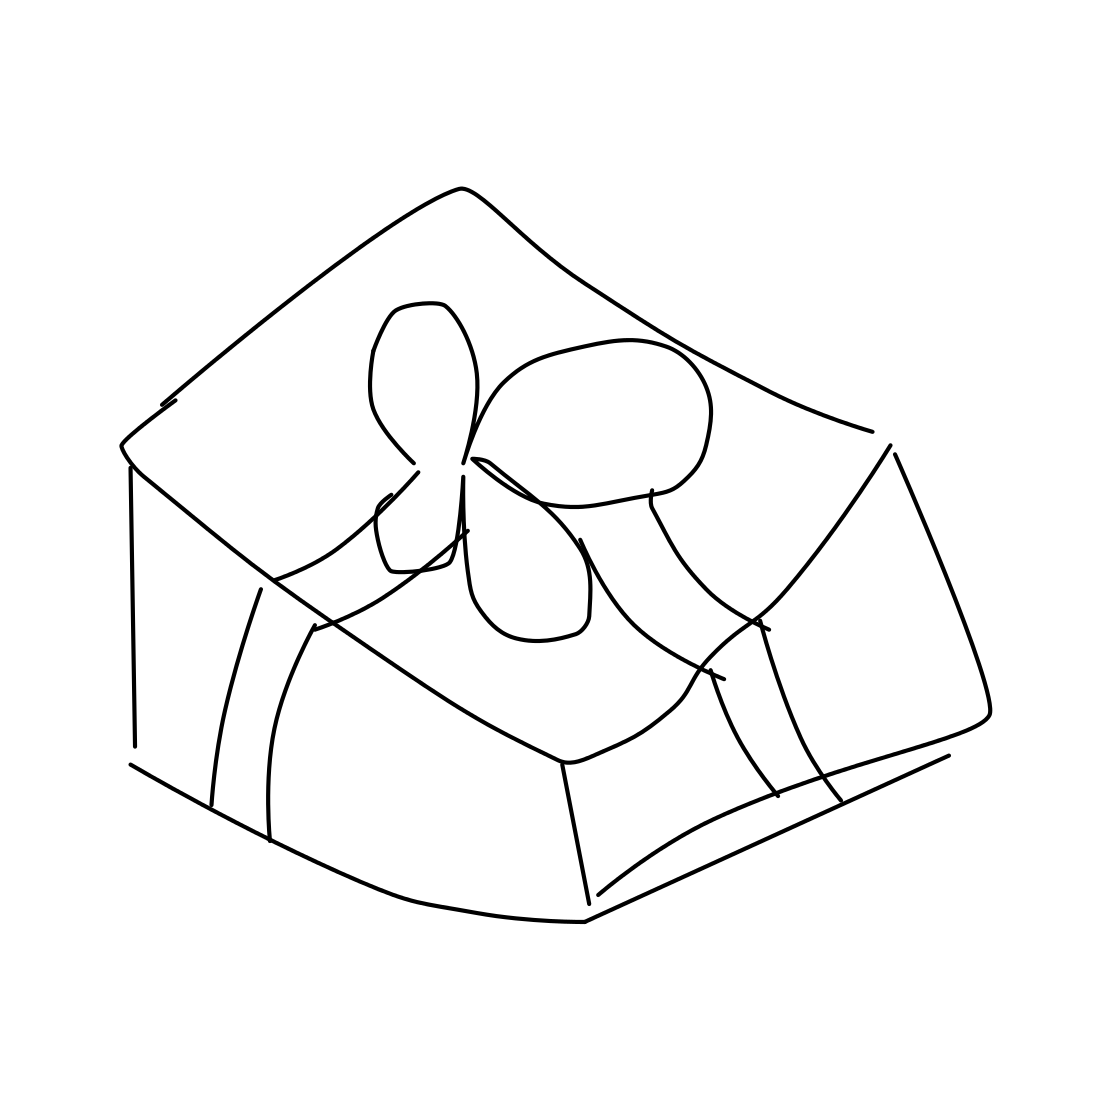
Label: present